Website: ulta-beauty
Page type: billing-address
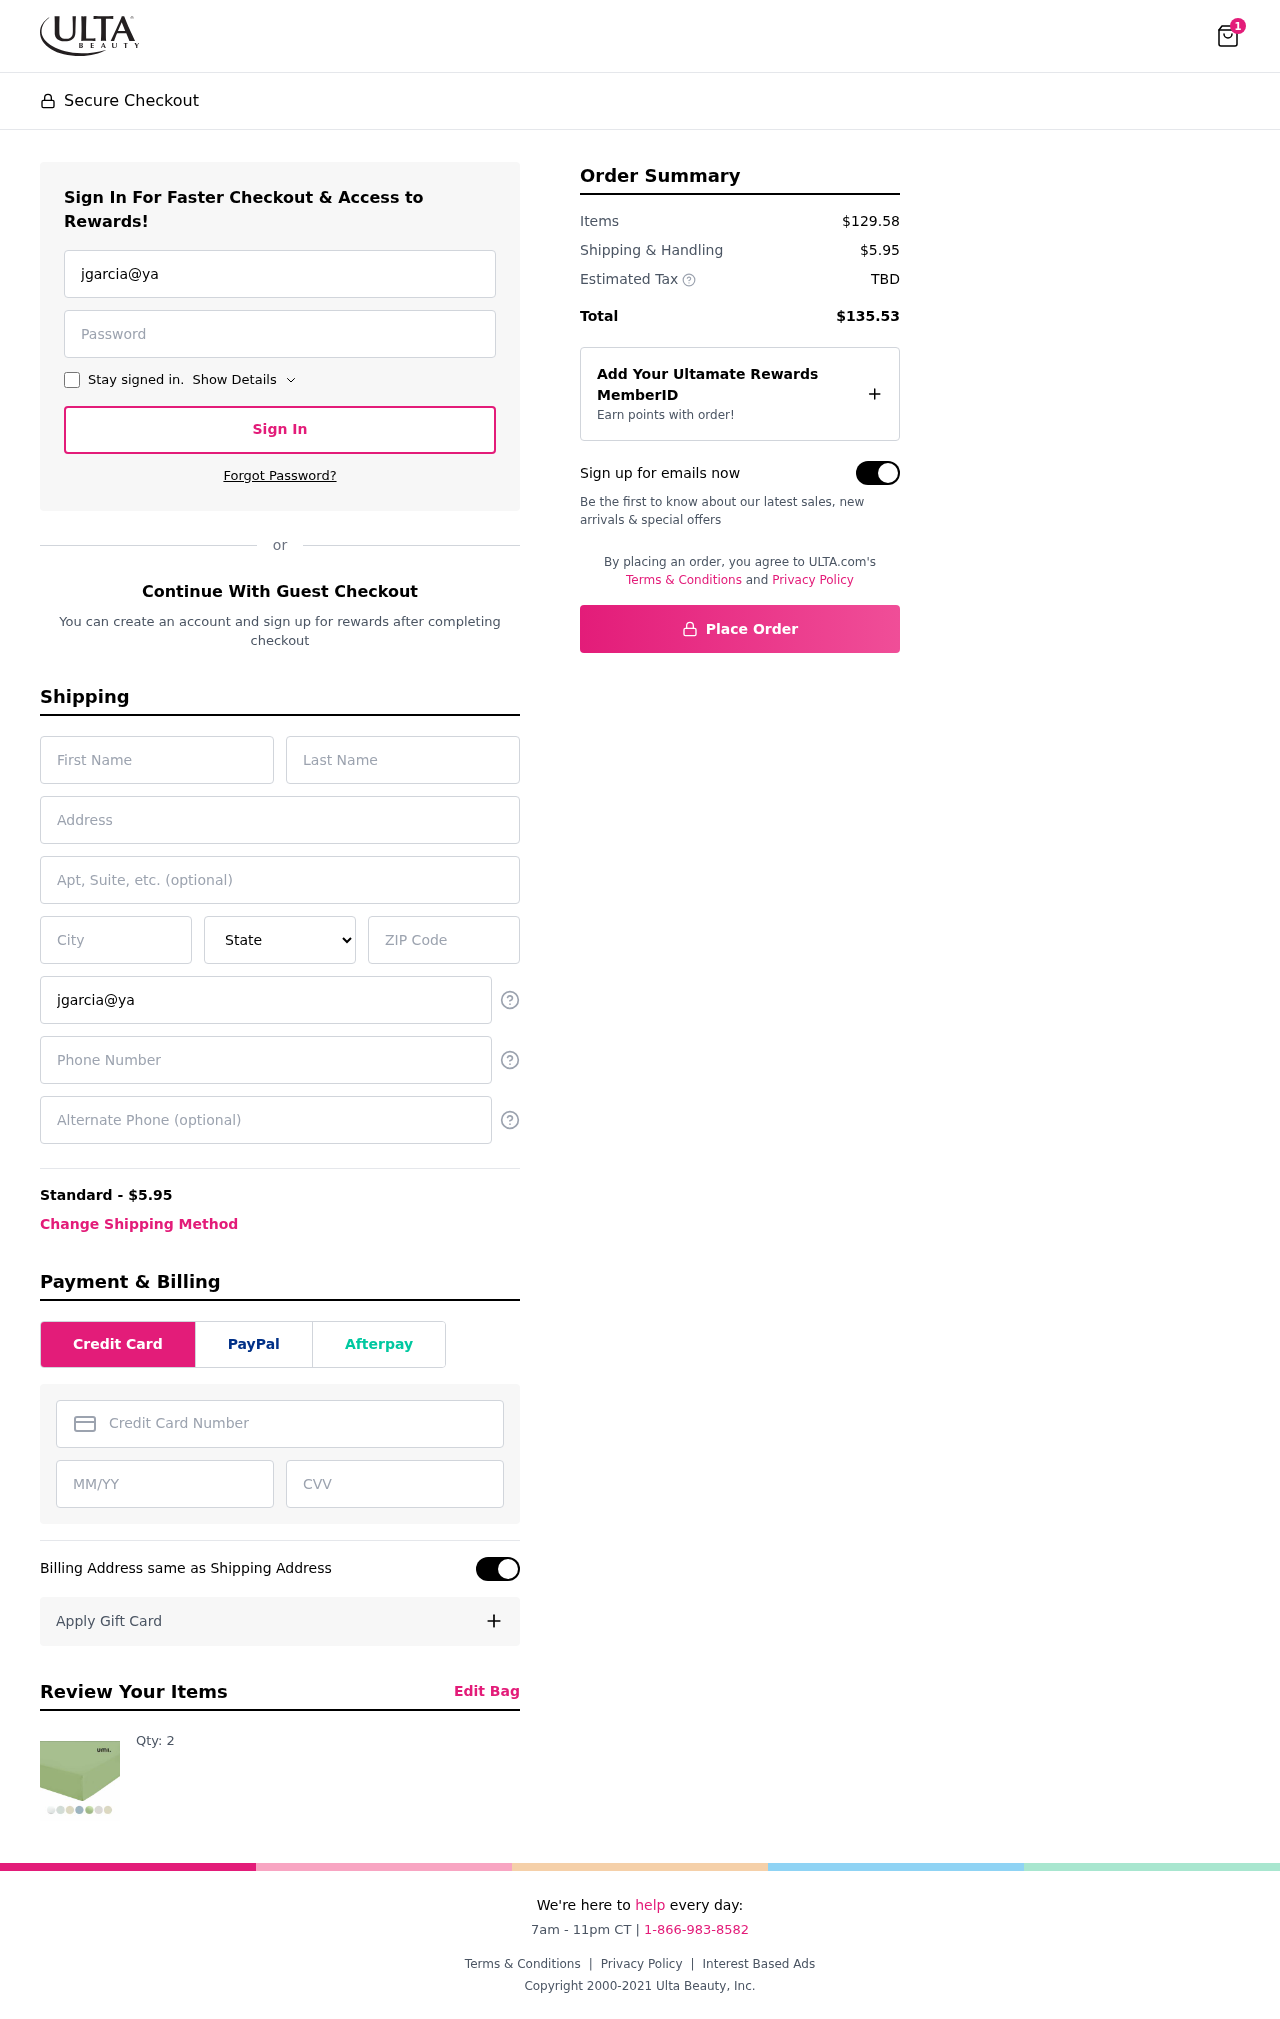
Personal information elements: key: PII_STATE
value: Colorado
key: PII_EMAIL
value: jgarcia@yahoo.com
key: PII_FIRSTNAME
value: Jared
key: PII_LASTNAME
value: Garcia
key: PII_STREET
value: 870 Nguyen Rue
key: PII_STREET2
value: Suite 329
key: PII_CITY
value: South Melissa
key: PII_POSTCODE
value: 36483
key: PII_PHONE
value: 6989878942
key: PII_ALT_PHONE
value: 9874060821
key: PII_CARD_NUMBER
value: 4198 3767 6464 1039
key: PII_CARD_EXPIRY
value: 08/26
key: PII_CARD_CVV
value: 509
Product elements: key: PRODUCT1_QUANTITY
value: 2
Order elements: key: ORDER_NUM_ITEMS
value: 1
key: ORDER_SHIPPING_COST
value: $5.95
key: ORDER_SUBTOTAL
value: $129.58
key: ORDER_TOTAL
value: $135.53